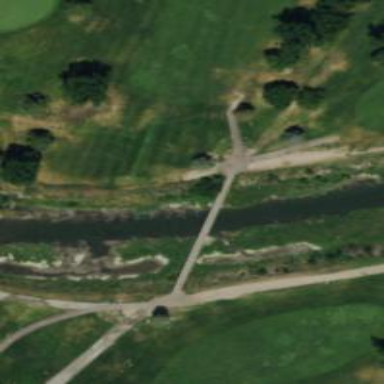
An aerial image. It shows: Track road with grade1 cartpath bridge.